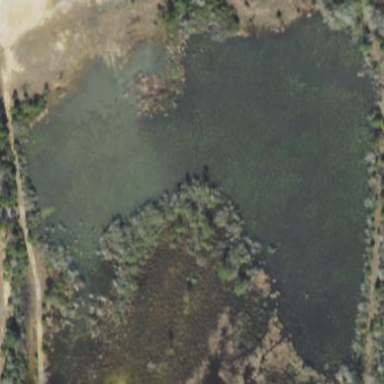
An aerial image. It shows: Marshy wetland area.